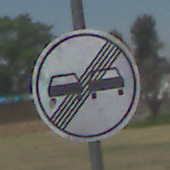
Verkehrszeichen: EndeUeberholverbot
Umgebung: Outdoor, Nature
Tageszeit: Midday
Wetter: Clear
Licht: Natural
Jahreszeit: NotSpecified
Kontrast: HighContrast